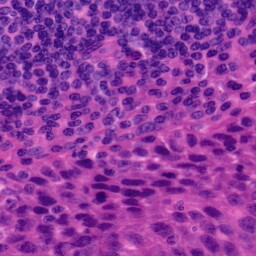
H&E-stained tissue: Tonsil